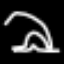
Label: frog